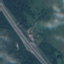
Land use / land cover class: Highway